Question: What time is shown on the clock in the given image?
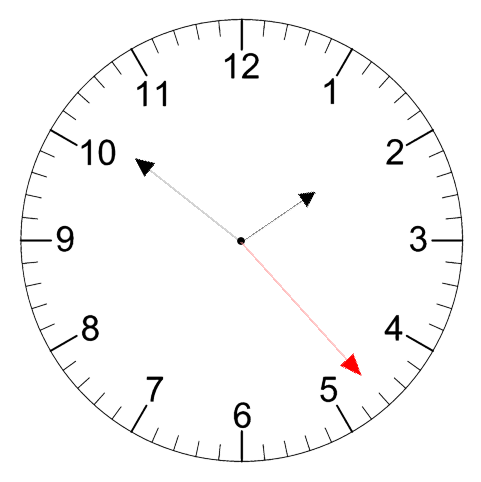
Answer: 01:51:23